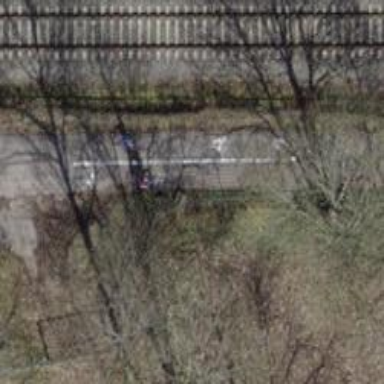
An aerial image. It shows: Bollard.